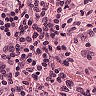
Metastatic tissue present: no